Field crop: maize
Growth stage: 2
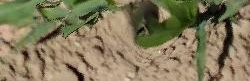
Species: maize